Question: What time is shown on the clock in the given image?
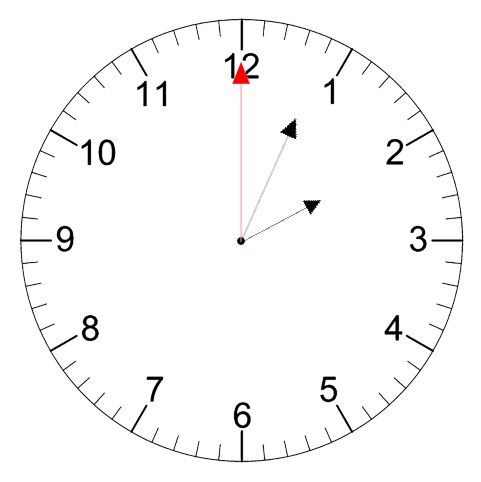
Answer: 02:04:00